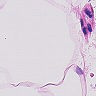
Metastatic tissue present: no